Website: lowes
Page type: cart
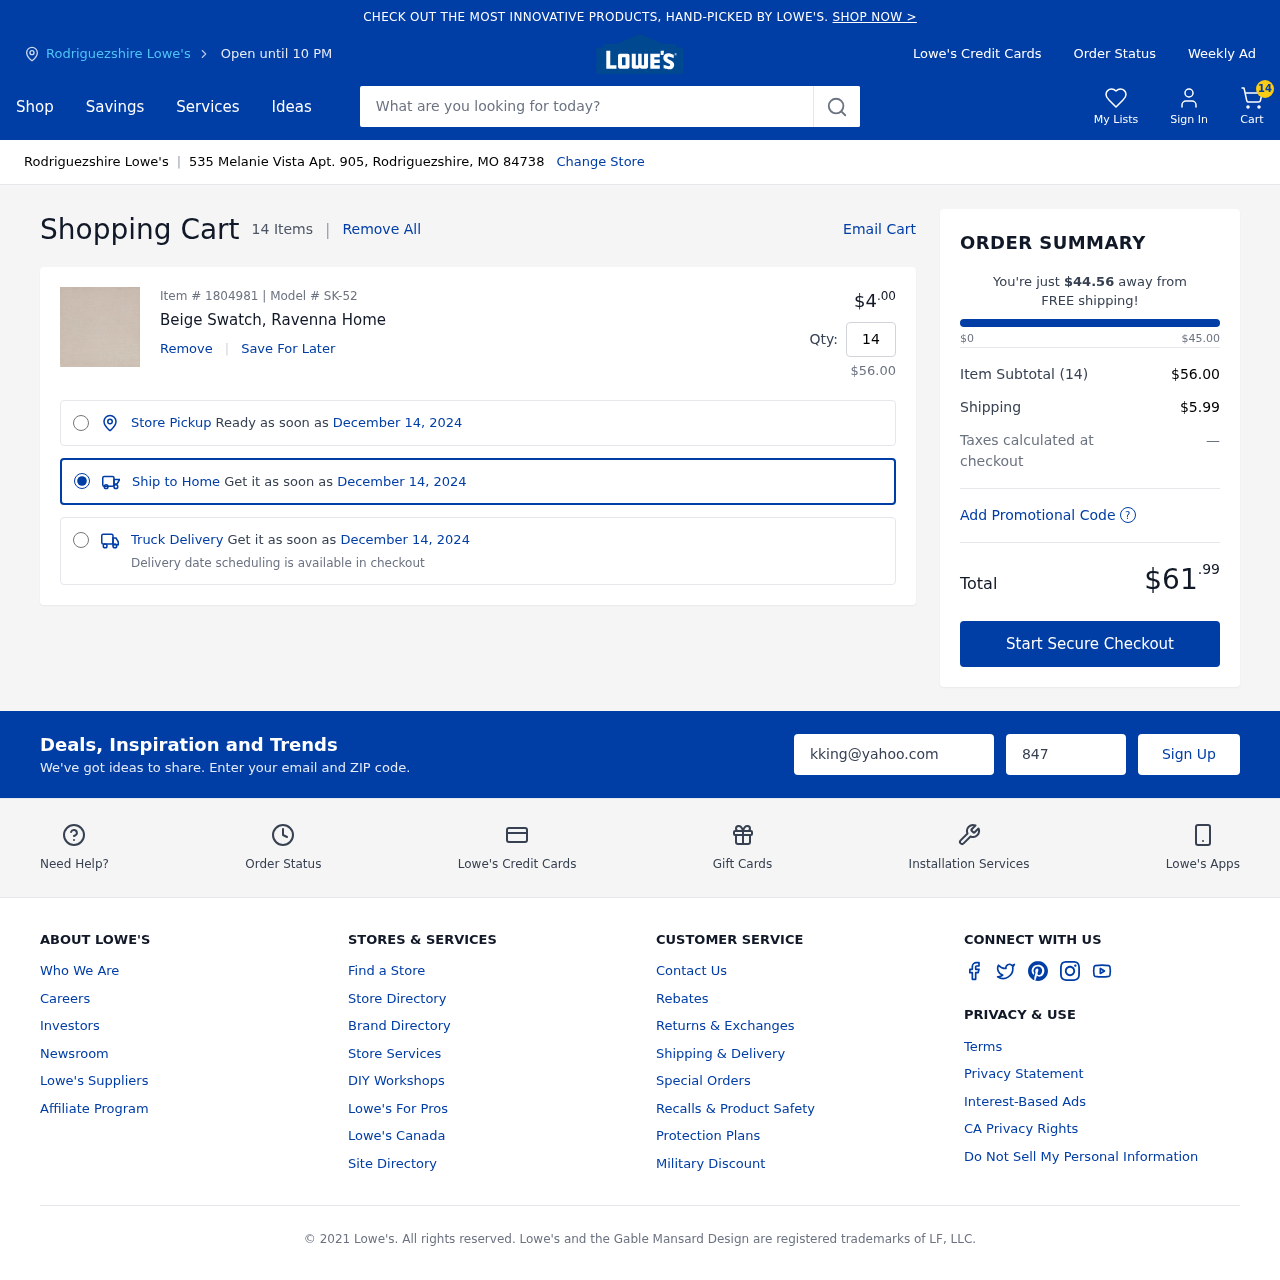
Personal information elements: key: PII_CITY
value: Rodriguezshire Lowe's
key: PII_EMAIL
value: kking@yahoo.com
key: PII_POSTCODE
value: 84738
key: PII_STREET
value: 535 Melanie Vista Apt. 905
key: PII_CITY_STATE_ZIP
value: Rodriguezshire, MO 84738
Product elements: key: PRODUCT1_NAME
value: Beige Swatch, Ravenna Home
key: PRODUCT1_PRICE
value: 4
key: PRODUCT1_QUANTITY
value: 14
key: PRODUCT1_SUBTOTAL
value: $56.00
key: PRODUCT_ITEM_NUMBER
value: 1804981
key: PRODUCT_MODEL_NUMBER
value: SK-52
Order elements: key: ORDER_NUM_ITEMS
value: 14
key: ORDER_NUM_ITEMS
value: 14 Items
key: ORDER_DELIVERY_DATE
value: December 14, 2024
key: ORDER_SUBTOTAL
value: $56.00
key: ORDER_SHIPPING_COST
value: $5.99
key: ORDER_TOTAL
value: $61.99
Search elements: key: HEADER_SEARCH
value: What are you looking for today?